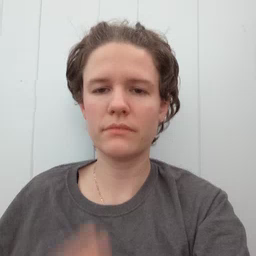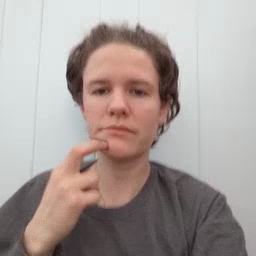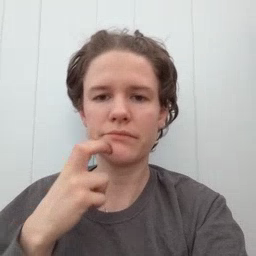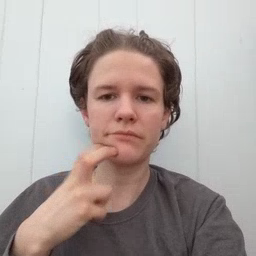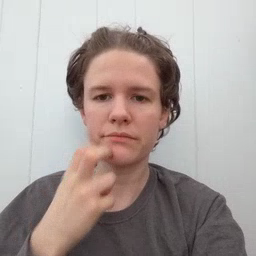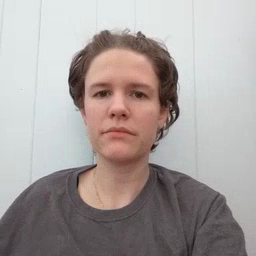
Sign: gum